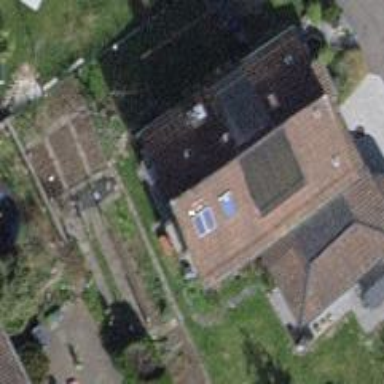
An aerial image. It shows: Detached building.